Interaction volume radius: 5 \u00c5
Interaction volume height: 25 \u00c5
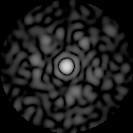
Disorder parameter: 0.8143